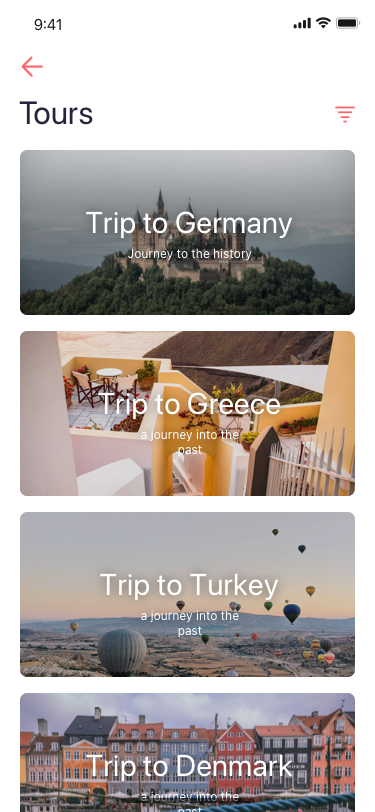
Text in this UI design:
Tours